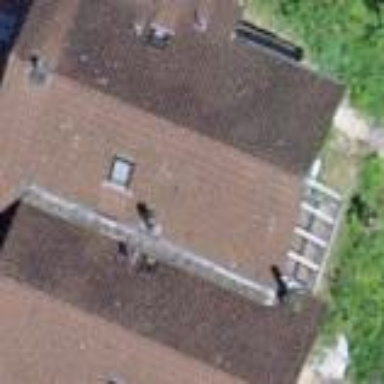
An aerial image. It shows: Terrace building.